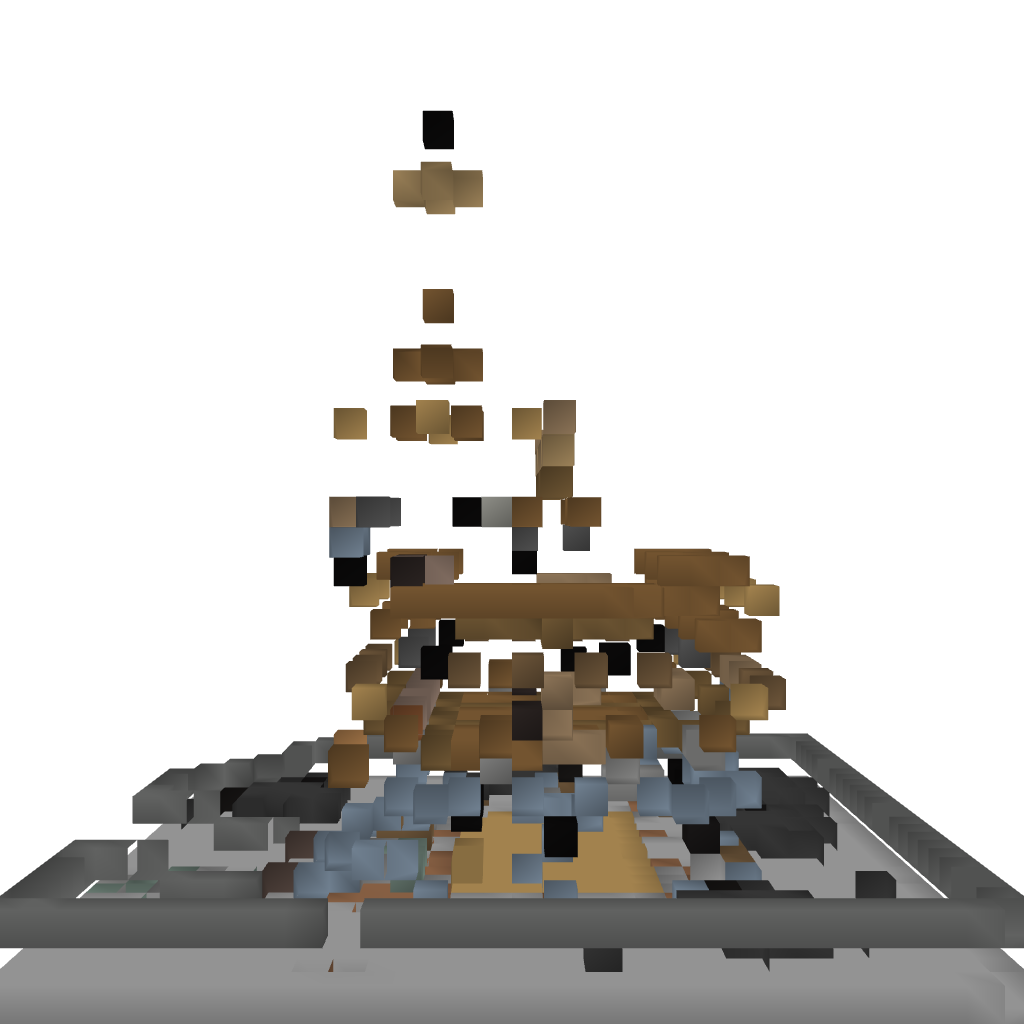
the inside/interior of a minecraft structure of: Adams Family Mansion